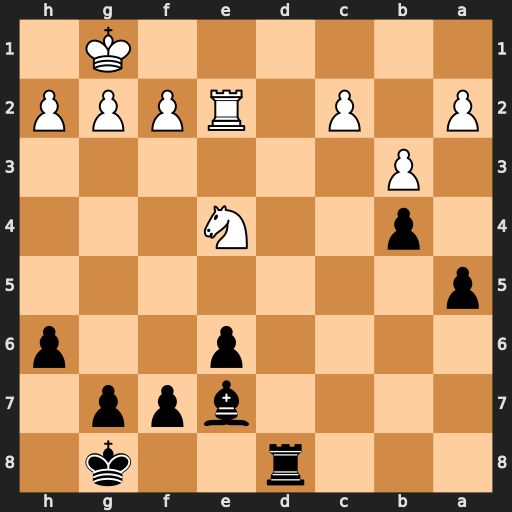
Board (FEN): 3r2k1/4bpp1/4p2p/p7/1p2N3/1P6/P1P1RPPP/6K1
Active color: b
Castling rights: -
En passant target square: -
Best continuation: Rd1+ Re1 Rxe1#